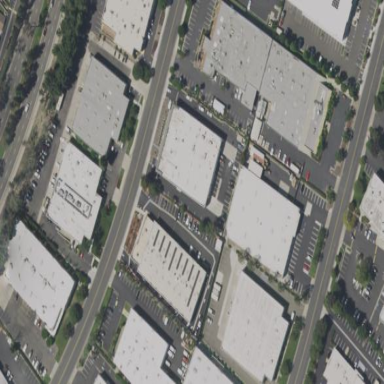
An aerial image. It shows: Commercial area.